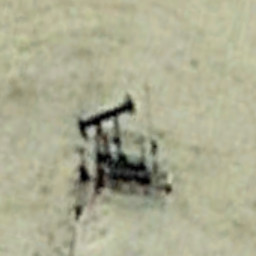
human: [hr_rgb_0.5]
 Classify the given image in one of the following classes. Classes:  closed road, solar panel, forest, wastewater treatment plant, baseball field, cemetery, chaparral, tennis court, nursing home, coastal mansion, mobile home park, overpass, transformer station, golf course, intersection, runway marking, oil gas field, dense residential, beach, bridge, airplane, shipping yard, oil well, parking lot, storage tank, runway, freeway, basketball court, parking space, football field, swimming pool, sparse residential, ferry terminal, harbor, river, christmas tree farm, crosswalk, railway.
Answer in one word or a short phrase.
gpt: oil well